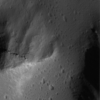
Label: not_dusty